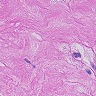
Metastatic tissue present: yes